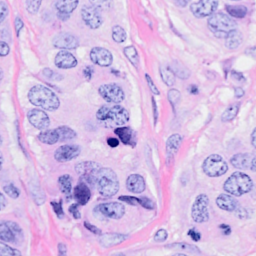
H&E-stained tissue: Breast